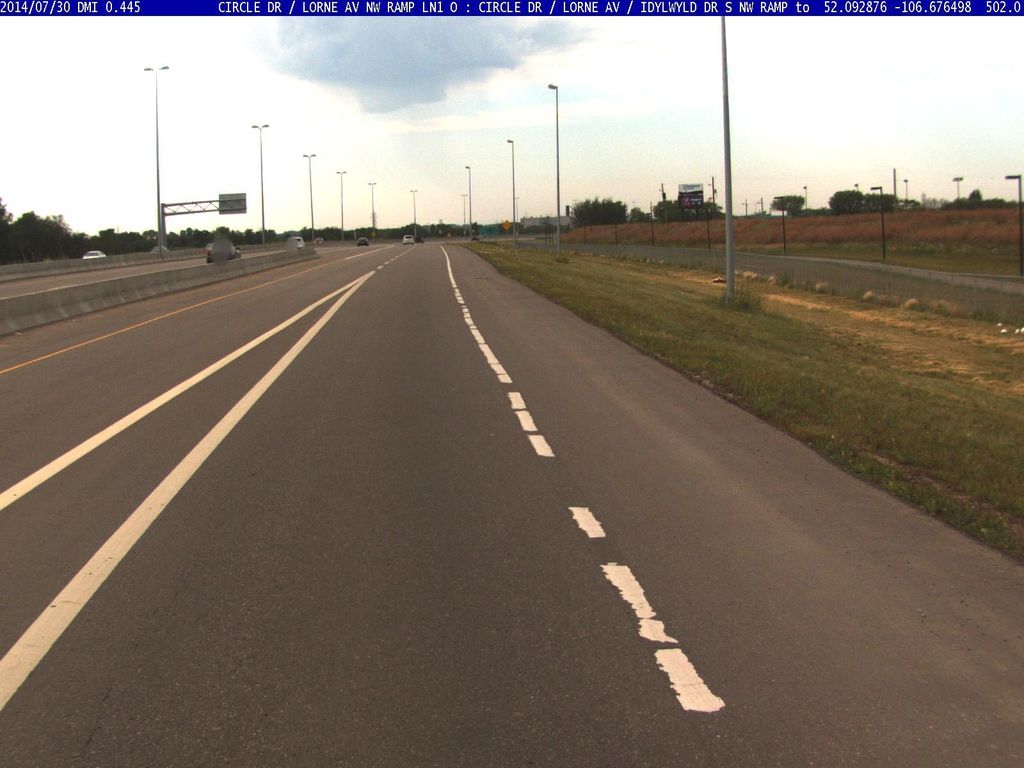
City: saskatoon